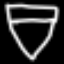
Label: diamond